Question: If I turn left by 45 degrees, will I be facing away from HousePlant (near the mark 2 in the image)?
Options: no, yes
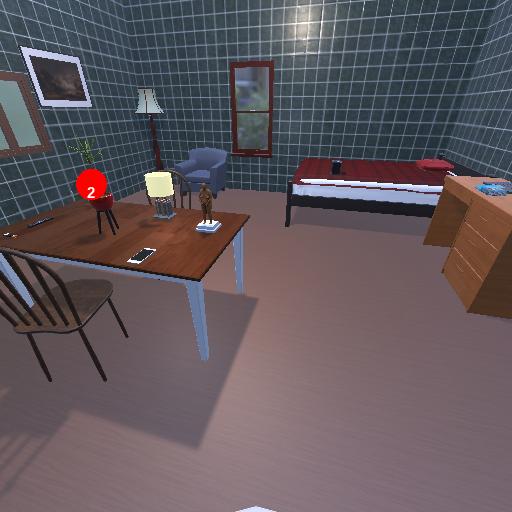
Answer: no